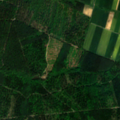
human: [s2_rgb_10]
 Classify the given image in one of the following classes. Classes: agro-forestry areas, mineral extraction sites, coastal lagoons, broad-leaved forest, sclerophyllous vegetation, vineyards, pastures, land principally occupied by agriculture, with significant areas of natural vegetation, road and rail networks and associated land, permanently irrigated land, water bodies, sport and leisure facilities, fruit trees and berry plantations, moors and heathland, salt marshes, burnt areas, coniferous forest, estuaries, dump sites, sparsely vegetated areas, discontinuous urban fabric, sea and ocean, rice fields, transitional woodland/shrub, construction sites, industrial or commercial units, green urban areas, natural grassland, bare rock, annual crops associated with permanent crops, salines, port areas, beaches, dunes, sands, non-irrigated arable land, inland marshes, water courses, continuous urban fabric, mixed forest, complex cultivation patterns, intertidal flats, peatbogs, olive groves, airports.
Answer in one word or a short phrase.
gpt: non-irrigated arable land, coniferous forest, mixed forest